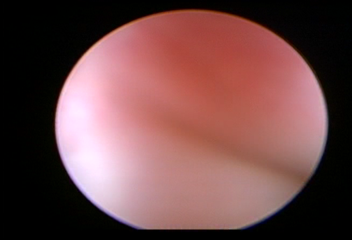
Modality: WLC
Class: Normal mucosa
Bladder cancer association: No